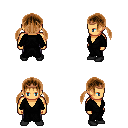
a pixel art fantasy rpg character, male body template, human, tanned skin, gray robe, metal pants, brown twin-tailed hairstyle, bronze tiara, black shoes, four views (front, back, left, right), 2x2 character sprite sheet, small pixel art, hard edges, no anti-aliasing